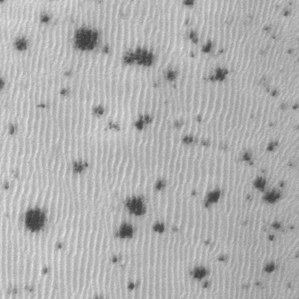
Label: frost